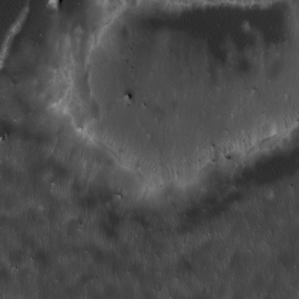
Label: non_frost